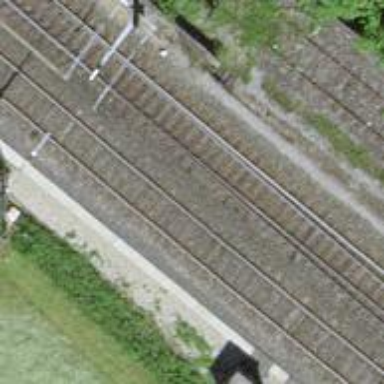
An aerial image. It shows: Railway switch.